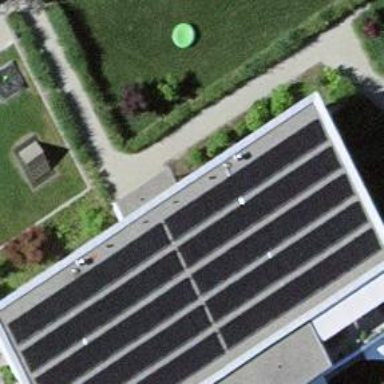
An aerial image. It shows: Solar power generator.